Question: In SQL Server 2008, I have table1 and would like to update table as shown in second table.
i.e. Update update Value1 of Rn(2) = Value2 of Rn(1) from above record. Sequence is decided by Rn.
Any help in this regard will be appreciated.

Many Thanks.
'''
Create table Table1(ID int, value1 int, value2 int, Item varchar(10),Rn int)
insert into Table1(ID,Value2,Item,Rn) values('1','33242','Orange','1')
insert into Table1(ID,Value2,Item,Rn) values('2','67665','Orange','2')
insert into Table1(ID,Value2,Item,Rn) values('3','78765','Orange','3')
insert into Table1(ID,Value2,Item,Rn) values('4','576','Orange','4')
insert into Table1(ID,Value2,Item,Rn) values('5','906658','Orange','5')
insert into Table1(ID,Value2,Item,Rn) values('6','54435','Orange','6')
insert into Table1(ID,Value2,Item,Rn) values('7','7464','Mango','1')
insert into Table1(ID,Value2,Item,Rn) values('8','9876','Mango','2')
insert into Table1(ID,Value2,Item,Rn) values('9','2433','Mango','3')
insert into Table1(ID,Value2,Item,Rn) values('10','5654','Mango','4')
insert into Table1(ID,Value2,Item,Rn) values('11','13213','Mango','5')
insert into Table1(ID,Value2,Item,Rn) values('12','<PHONE>','Mango','6')
insert into Table1(ID,Value2,Item,Rn) values('13','<PHONE>','Mango','7')
insert into Table1(ID,Value2,Item,Rn) values('14','6534','Apple','1')
insert into Table1(ID,Value2,Item,Rn) values('15','343','Apple','2')
insert into Table1(ID,Value2,Item,Rn) values('16','423','Apple','3')
insert into Table1(ID,Value2,Item,Rn) values('17','7666','Apple','4')
'''
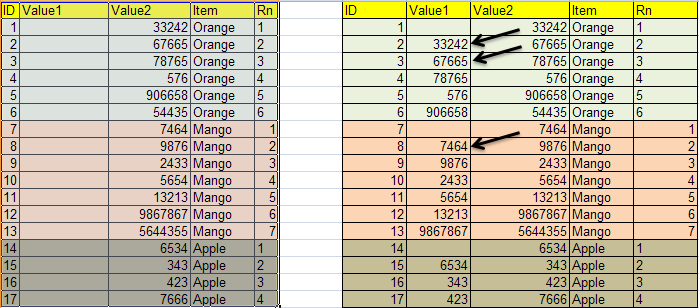
Answer: This sets Value1 of the first row of each "block" to null. You could use ISNULL to override this and make it a 0, or whatever other default value may be appropriate.
'''
;WITH cte (Id, Value1, Value2, Item, Rn, RnPlus1)
as (select Id, Value1, Value2, Item, Rn, row_number() over (partition by Item order by Rn) + 1 RnPlus1
from Table1)
UPDATE Table1
set Value1 = cte.Value2
from Table1 t1
inner join cte
on cte.Item = t1.Item
and cte.RnPlus1 = t1.Rn
'''